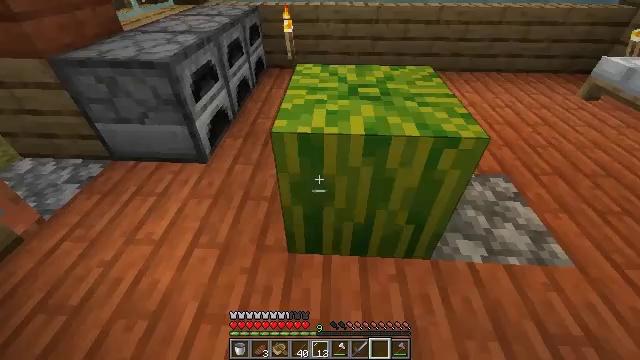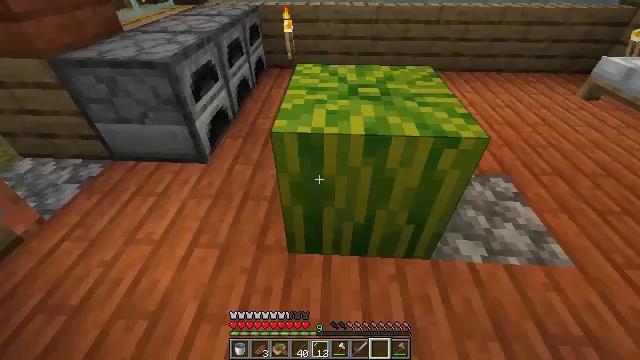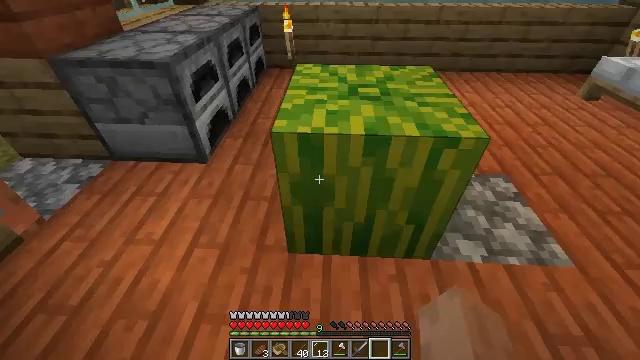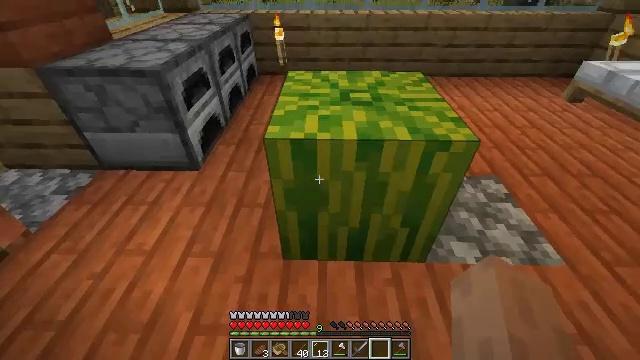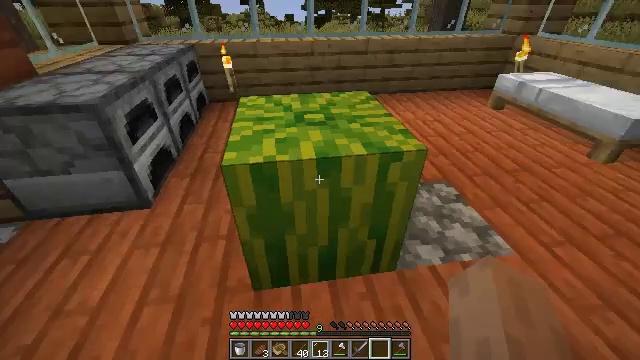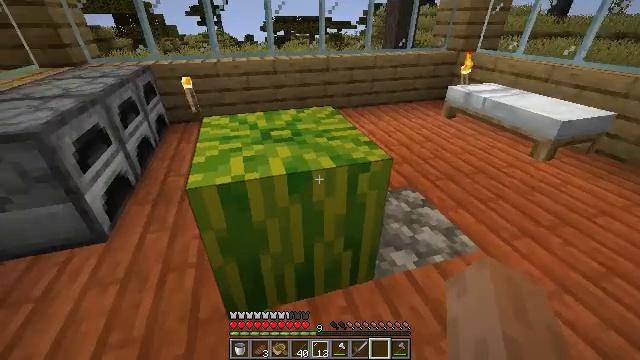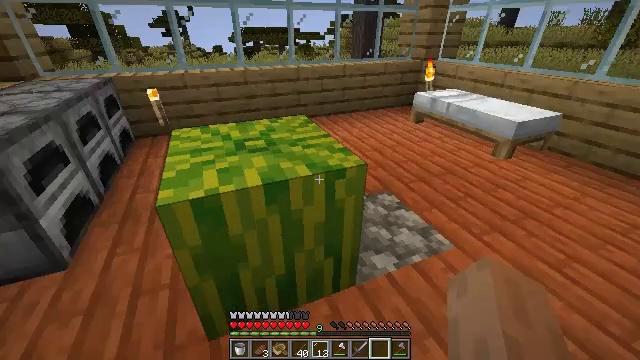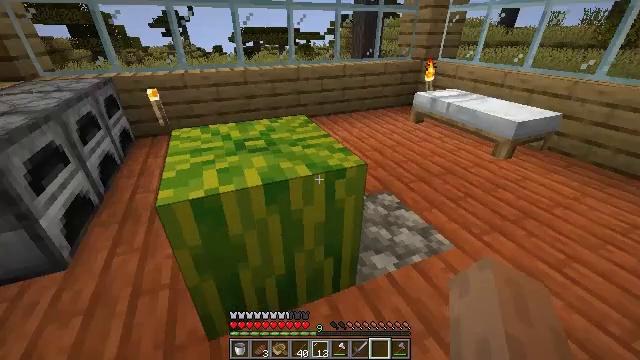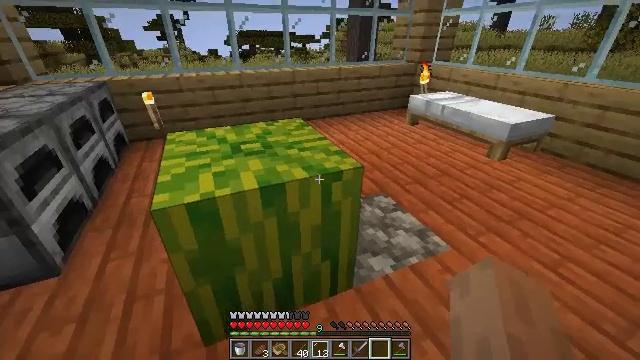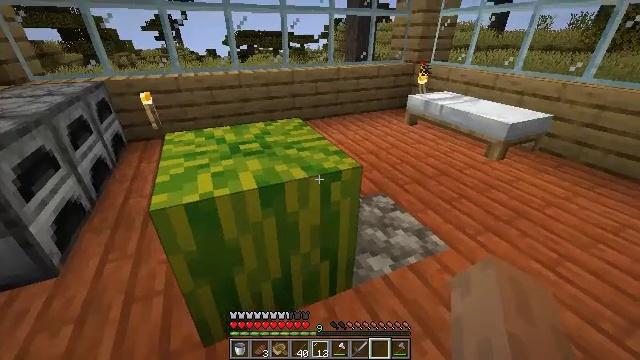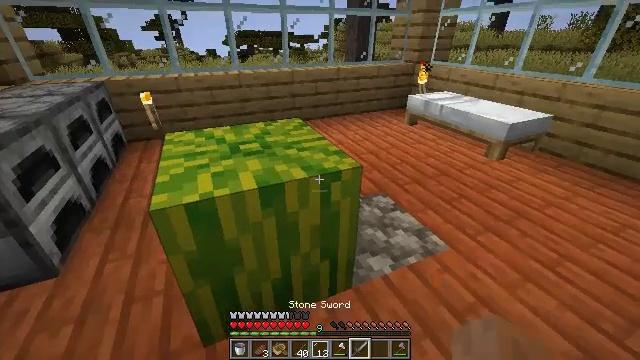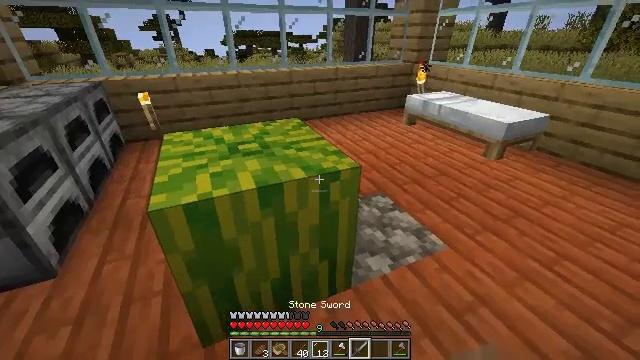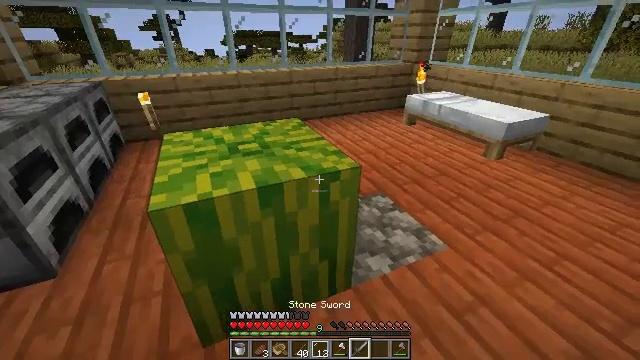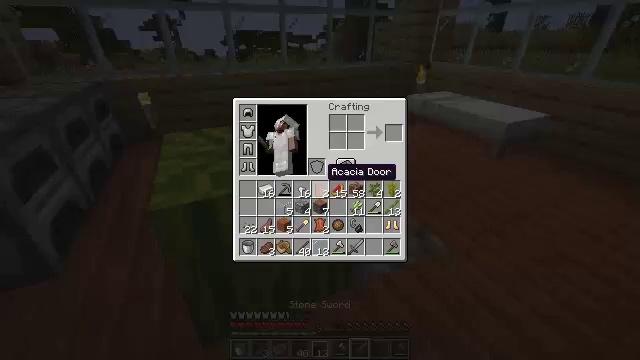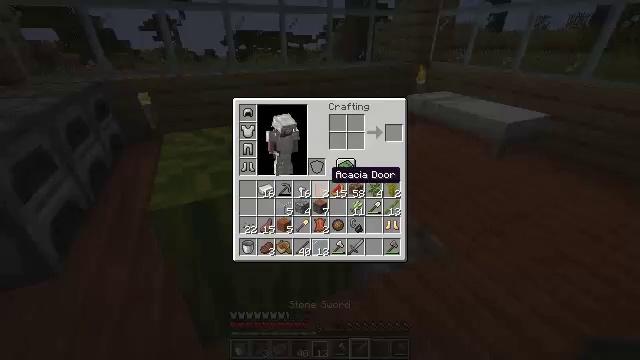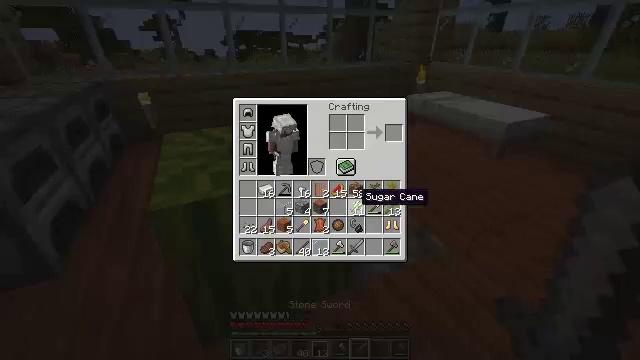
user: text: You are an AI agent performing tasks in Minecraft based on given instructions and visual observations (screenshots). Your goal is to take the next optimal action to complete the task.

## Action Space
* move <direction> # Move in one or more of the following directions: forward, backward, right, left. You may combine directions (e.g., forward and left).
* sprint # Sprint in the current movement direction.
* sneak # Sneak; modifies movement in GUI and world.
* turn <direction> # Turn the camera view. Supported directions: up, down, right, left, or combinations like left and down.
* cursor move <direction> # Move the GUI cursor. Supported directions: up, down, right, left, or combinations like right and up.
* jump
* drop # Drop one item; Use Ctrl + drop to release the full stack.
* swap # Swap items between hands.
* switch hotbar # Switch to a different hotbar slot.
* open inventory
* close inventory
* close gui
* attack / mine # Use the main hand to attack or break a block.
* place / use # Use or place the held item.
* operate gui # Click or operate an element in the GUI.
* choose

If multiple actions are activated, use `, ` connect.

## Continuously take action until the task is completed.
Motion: motion action
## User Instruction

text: Mine a melon block.
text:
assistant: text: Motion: no_op
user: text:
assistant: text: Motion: no_op
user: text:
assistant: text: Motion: turn right and up
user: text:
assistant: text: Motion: turn right and up
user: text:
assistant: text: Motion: turn right and up
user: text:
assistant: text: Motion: turn right and up
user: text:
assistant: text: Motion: no_op
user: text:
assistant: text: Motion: no_op
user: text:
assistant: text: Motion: no_op
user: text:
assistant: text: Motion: no_op
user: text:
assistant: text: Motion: no_op
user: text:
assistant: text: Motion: no_op
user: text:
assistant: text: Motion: open inventory
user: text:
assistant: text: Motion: open inventory
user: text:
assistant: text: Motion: cursor move right and down, open inventory
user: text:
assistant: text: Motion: cursor move right and down
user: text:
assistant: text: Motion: no_op
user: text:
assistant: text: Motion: sneak
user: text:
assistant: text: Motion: sneak
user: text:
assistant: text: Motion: sneak
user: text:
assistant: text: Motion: sneak
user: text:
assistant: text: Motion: sneak
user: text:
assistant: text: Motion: sneak
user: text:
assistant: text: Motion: sneak
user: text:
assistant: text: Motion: sneak, cursor move left
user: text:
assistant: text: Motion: sneak
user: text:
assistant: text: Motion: sneak
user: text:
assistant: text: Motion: sneak, cursor move left
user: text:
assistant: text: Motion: sneak, cursor move left
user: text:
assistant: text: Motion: sneak, cursor move left